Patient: sex F, age 63
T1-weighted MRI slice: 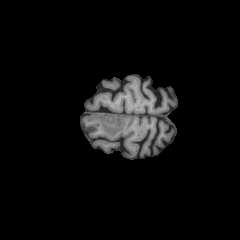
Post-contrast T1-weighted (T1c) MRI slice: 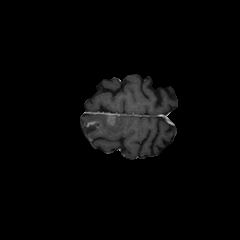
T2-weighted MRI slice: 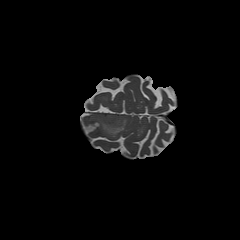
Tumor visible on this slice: yes
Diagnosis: Glioblastoma, IDH-wildtype
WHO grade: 4